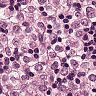
Metastatic tissue present: yes